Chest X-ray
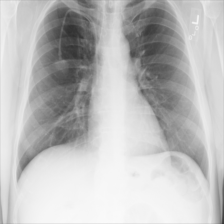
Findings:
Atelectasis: negative
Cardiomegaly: negative
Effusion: negative
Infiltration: negative
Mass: negative
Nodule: negative
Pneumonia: negative
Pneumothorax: negative
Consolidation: negative
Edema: negative
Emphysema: negative
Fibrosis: negative
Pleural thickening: negative
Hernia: negative